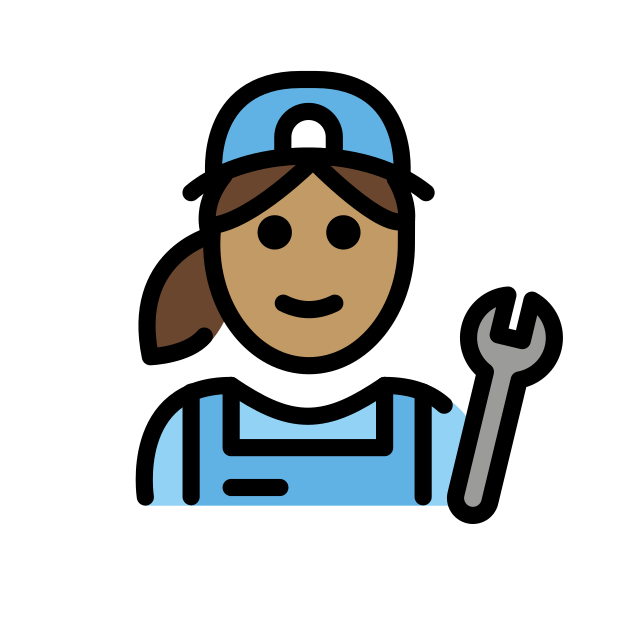
woman mechanic: medium skin tone